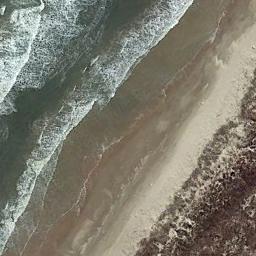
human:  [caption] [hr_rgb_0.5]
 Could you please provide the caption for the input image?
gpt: Huge waves of deep blue seawater beat against the beach with sparse green plants .

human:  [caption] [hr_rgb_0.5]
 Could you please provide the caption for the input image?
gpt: Grey-green sea surface, Light brown sand beach and dark brown vegetation .

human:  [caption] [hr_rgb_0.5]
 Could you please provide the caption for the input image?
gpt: The sea was rough by the beach .

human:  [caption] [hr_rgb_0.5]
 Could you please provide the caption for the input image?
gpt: The beach with khaki sand and some plants on the beach .

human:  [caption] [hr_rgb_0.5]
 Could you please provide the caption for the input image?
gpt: The grass is beside the beach .